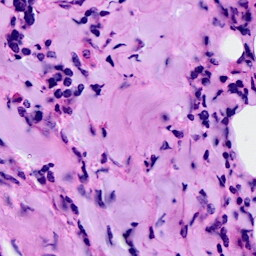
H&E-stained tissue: Breast